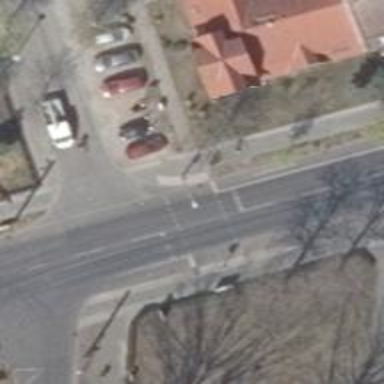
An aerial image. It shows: Pedestrian crossing with traffic signals.